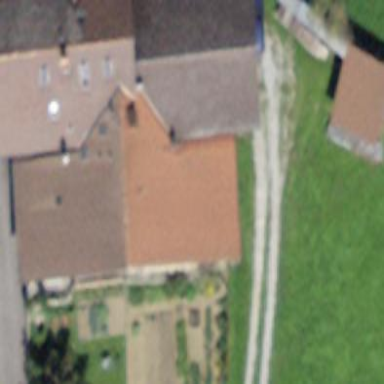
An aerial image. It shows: Farm building.